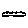
Label: cloud